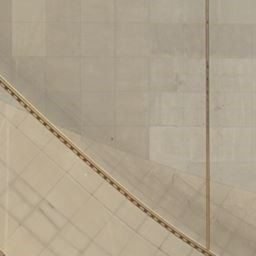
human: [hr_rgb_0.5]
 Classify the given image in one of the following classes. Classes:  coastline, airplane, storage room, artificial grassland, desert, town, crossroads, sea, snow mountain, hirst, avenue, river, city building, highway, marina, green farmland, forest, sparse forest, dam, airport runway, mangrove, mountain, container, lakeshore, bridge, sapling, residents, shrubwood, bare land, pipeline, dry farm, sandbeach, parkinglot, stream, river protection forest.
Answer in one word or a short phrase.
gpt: airport runway